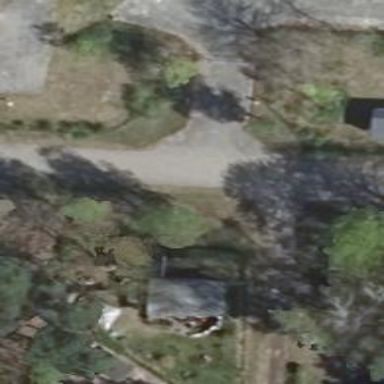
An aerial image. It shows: Residential road with grass sidewalk on the right side.